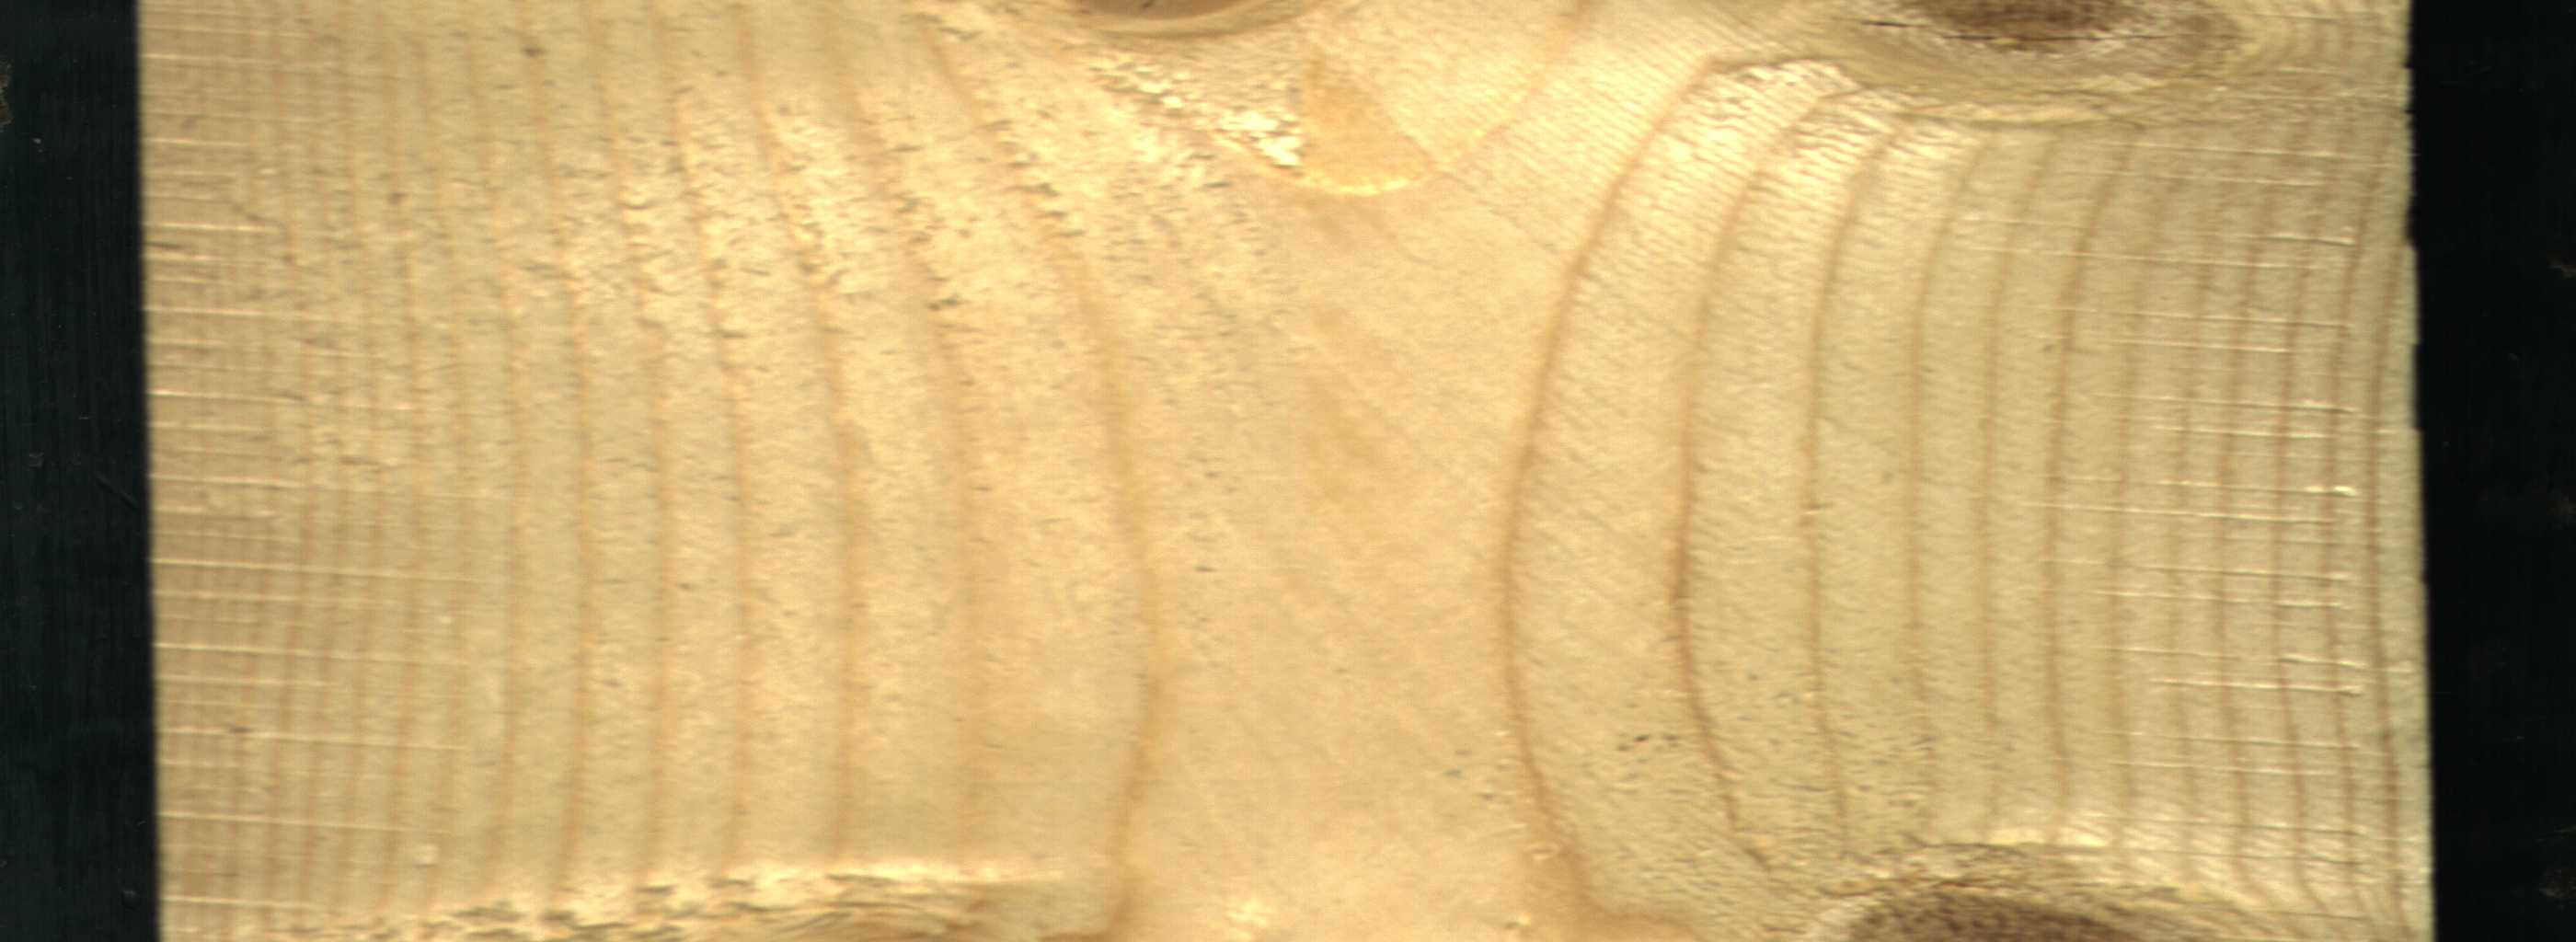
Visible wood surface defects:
Live_Knot
Live_Knot
Live_Knot